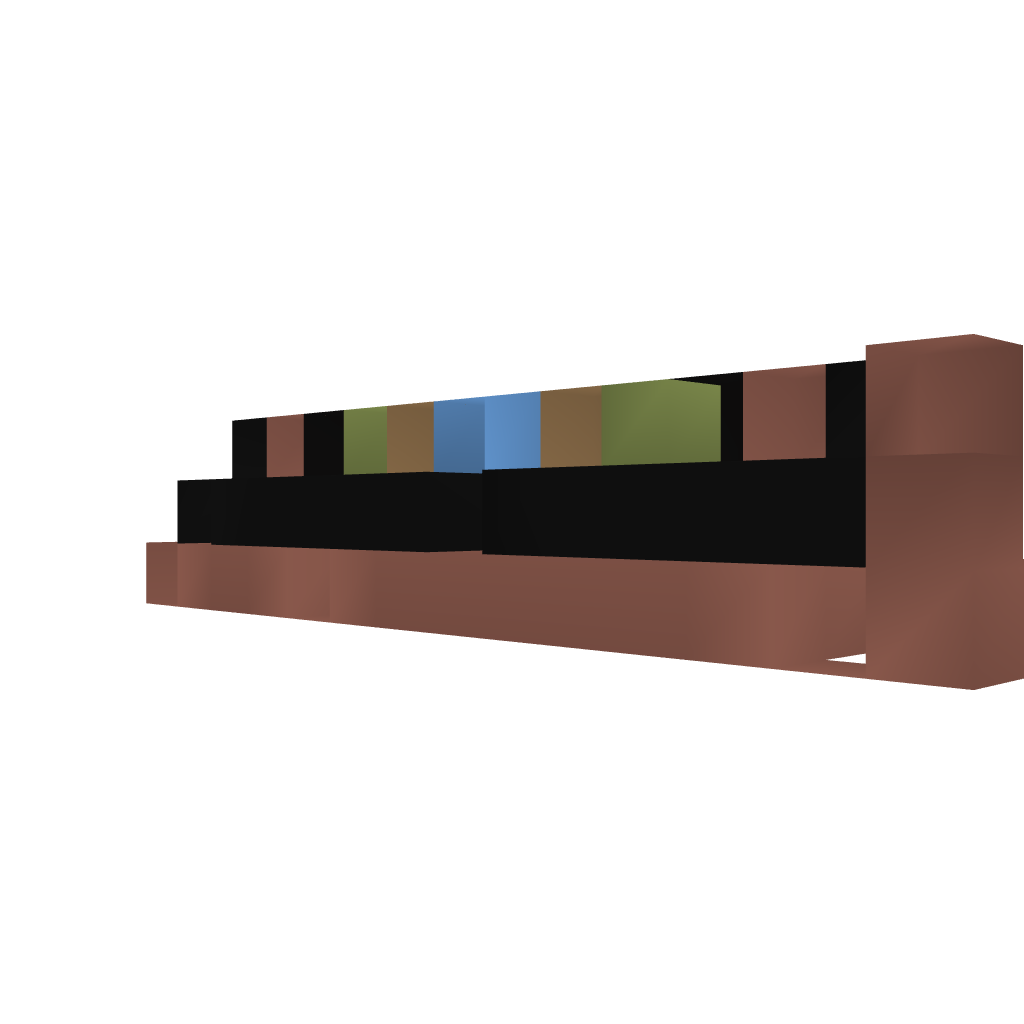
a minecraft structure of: Slide Door